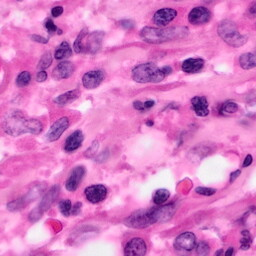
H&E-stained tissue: Pancreatic